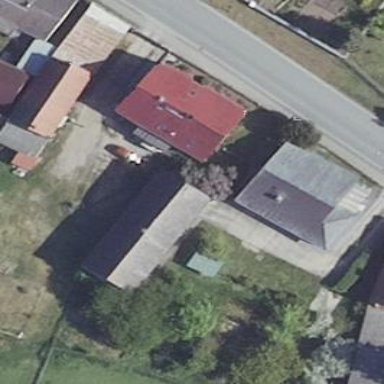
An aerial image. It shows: Shed.